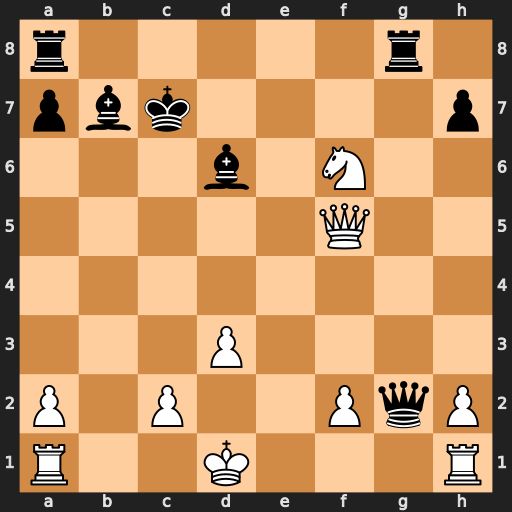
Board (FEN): r5r1/pbk4p/3b1N2/5Q2/8/3P4/P1P2PqP/R2K3R
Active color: w
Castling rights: -
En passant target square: -
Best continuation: Qd7+ Kb8 Qxd6+